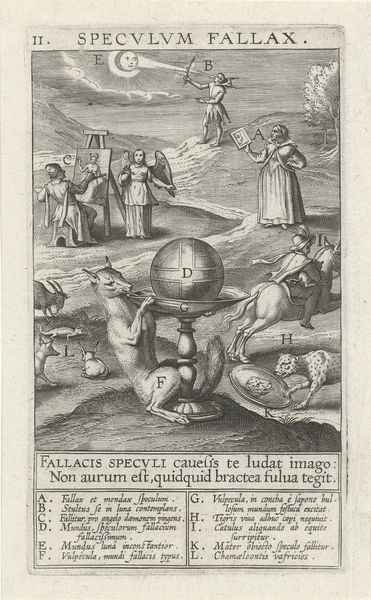
Titel: Spiegel der Bedrog
Künstler: Theodoor Galle
Standort: Amsterdam
Institution: Rijksmuseum
Schlagwörter: baum, mann, weiß, wolken, frau, grau, schwarz, hund, tiere, weg, spiegel, sonne, reiter, engel, schrift, figuren, maler, buch, kreuz, druck, seite, text, buchstaben, strahl, überschrift, leinwand, kugel, allegorie, fuchs, fabelwesen, ständer, pfeil, täuschung, leopard, legende, latein, speculum fallax, speculum, fallax